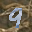
Label: 9